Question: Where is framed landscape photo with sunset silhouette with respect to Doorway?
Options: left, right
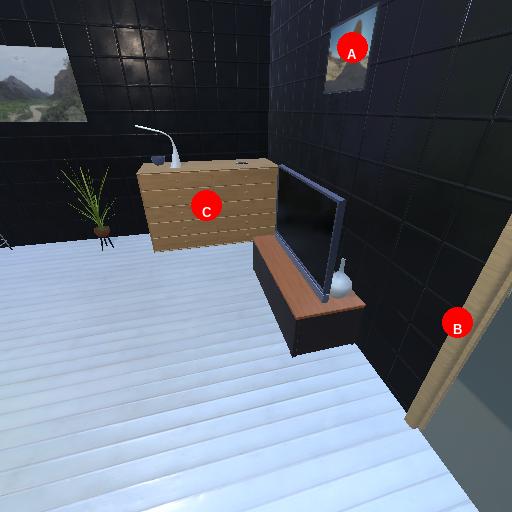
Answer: left